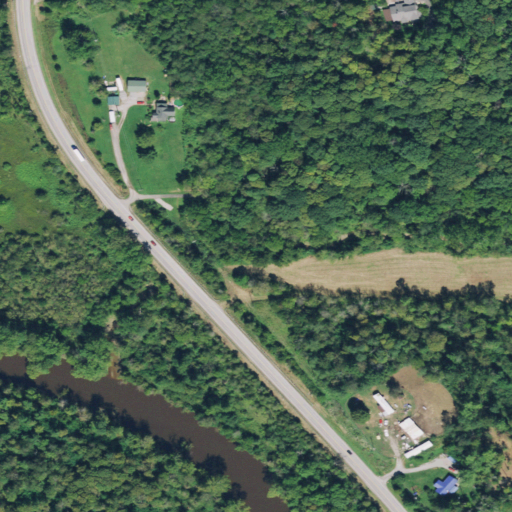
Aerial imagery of valley in Ohio named Stony Hollow containing deciduous forest, mixed forest, low intensity development, pasture, open water, open development, and high intensity development